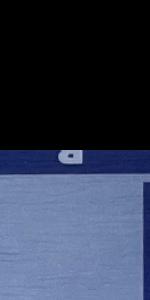
Label: Empty